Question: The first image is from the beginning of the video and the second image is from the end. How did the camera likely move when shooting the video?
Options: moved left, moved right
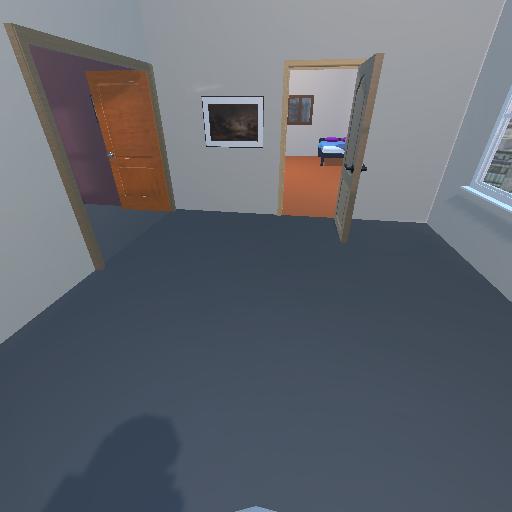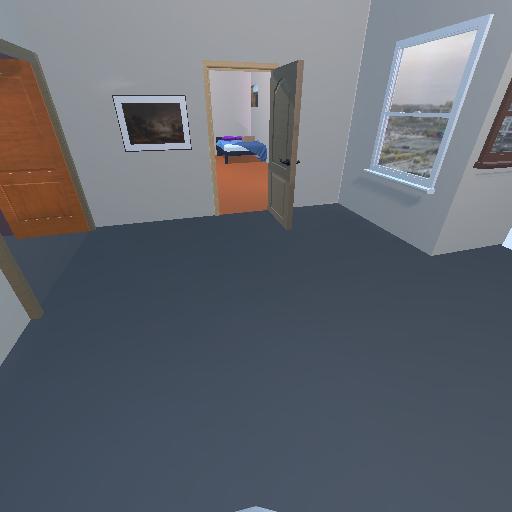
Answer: moved left